Field crop: maize
Growth stage: 2
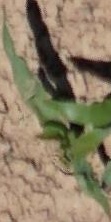
Species: maize